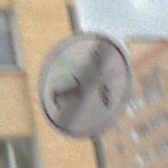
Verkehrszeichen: EndeVerbotUeberholenEinspurigeFahrzeuge
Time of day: MorningAfternoon
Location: Outdoor (Urban)
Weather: Overcast
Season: NotSpecified
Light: Natural